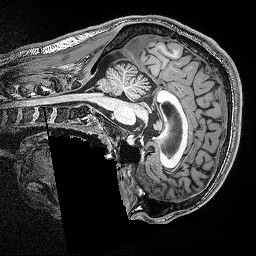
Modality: T1w
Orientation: sagittal
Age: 18
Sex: male
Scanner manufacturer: siemens
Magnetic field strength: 3 T
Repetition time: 2.5 s
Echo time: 0.00343 s